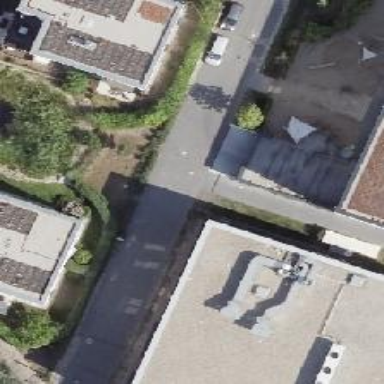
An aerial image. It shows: Parking entrance.